Question: Check out this weird path my paint application produces:

The red line in the middle is a debug feature which represents the input mouse movements and the distance between them, at 1 px line width, and the black is the output, at 30 px width.
The way I'm drawing this is simple, just point-to-point between the coalesced mouse events:
'''
//This is called in mouseDragged: and [theEvent locationInWindow] is passed to point
-(void)addPointToCurrentStroke:(CGPoint)point
if (self.newStroke == TRUE) //If the currentStroke doesn't exist or is empty
{
self.currentStroke = CGPathCreateMutable();
CGPathMoveToPoint(self.currentStroke, NULL, point.x, point.y);
self.newStroke = FALSE;
}
else if (self.newStroke == FALSE)
CGPathAddLineToPoint(self.currentStroke, NULL, point.x, point.y);
}
'''
This path is then stroked in drawRect: with the appropriate user settings, in this case size 30 and color black. Note the round line cap, which makes it even weirder that it juts out like that.
So why am I getting those spikes poking so far out from the intended path? I can't make heads or tails of it. If anyone could tell me what's going on here, I would greatly appreciate it.
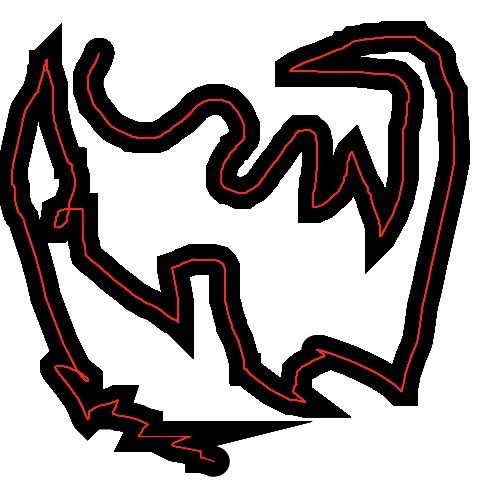
Answer: Your CG context is set to use a miter join at each corner of the path. When there's a small angle at that corner, the miter can stick out a significant distance. Use <URL> to specify a round join or bevel join instead.
See the <URL>.